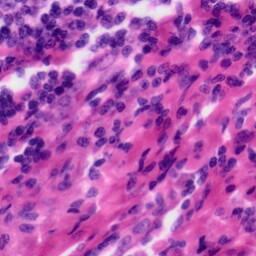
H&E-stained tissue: Tonsil